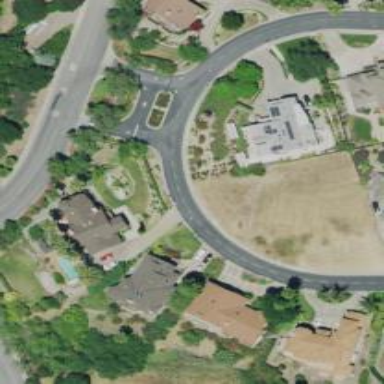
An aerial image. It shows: Residential road.